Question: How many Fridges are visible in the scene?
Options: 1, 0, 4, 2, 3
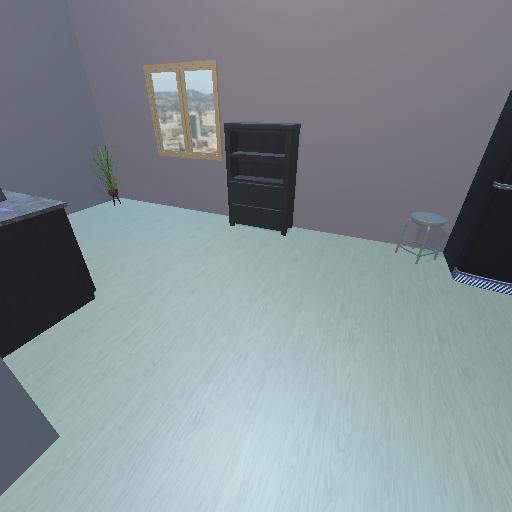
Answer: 1